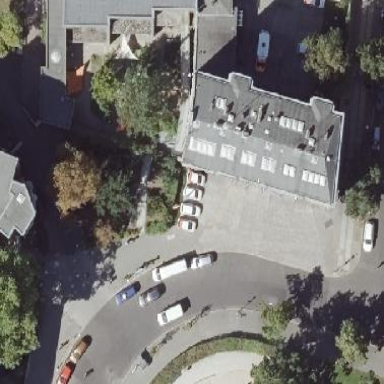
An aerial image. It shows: Fire station building which also serves as ambulance station.